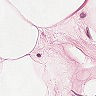
Metastatic tissue present: no